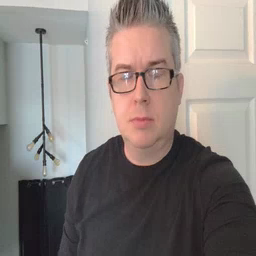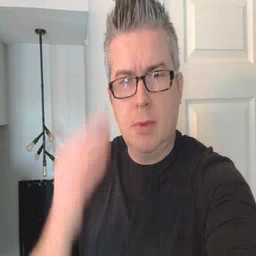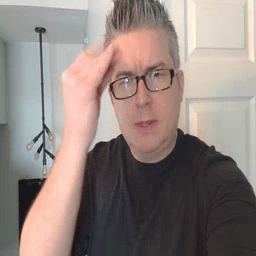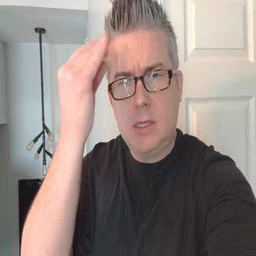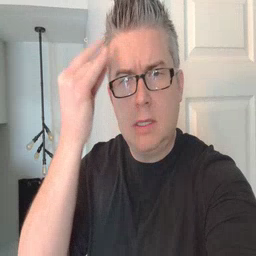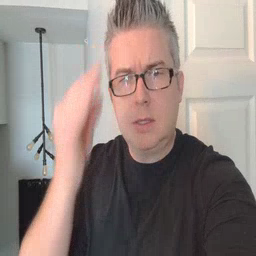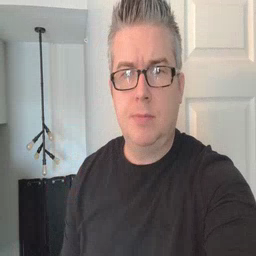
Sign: think